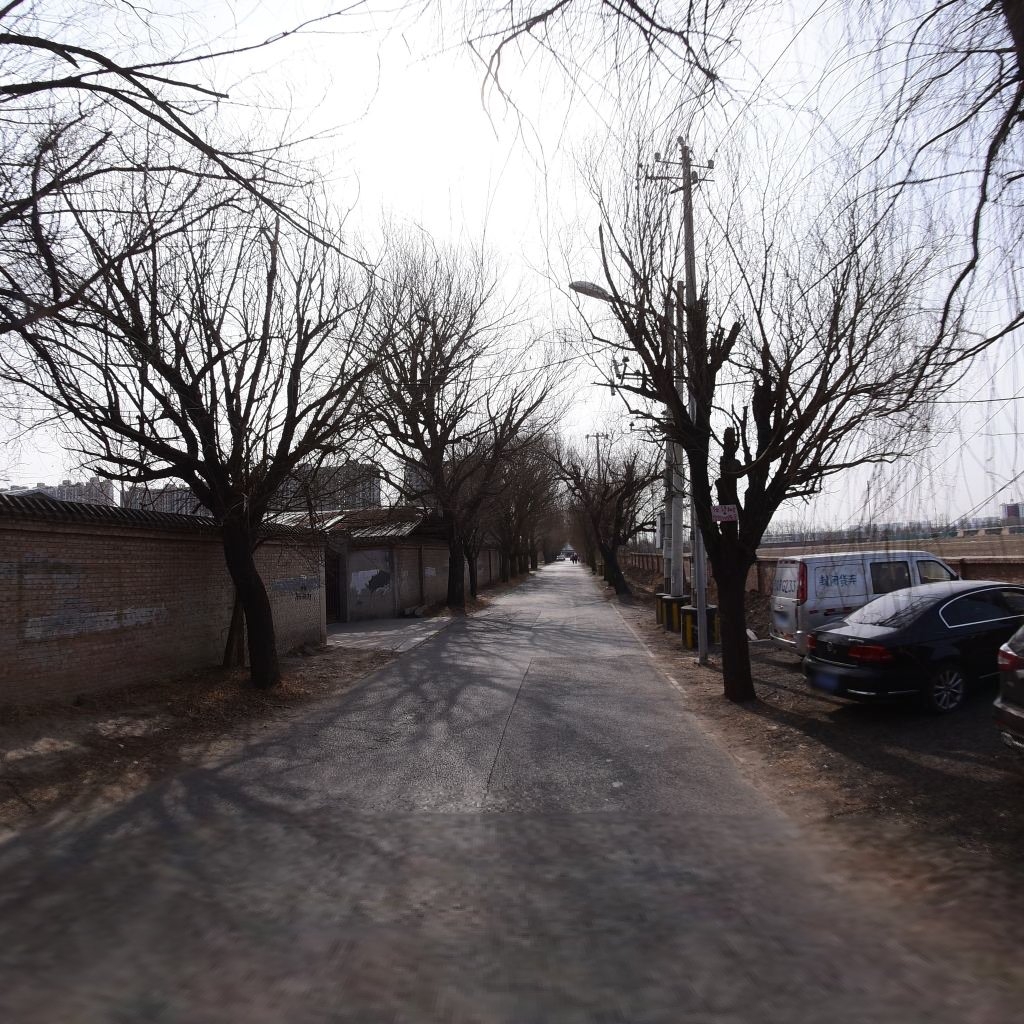
Region: Chaoyang
Road damage annotations: longitudinal crack